Question: I added a web service as reference to a project and gave it name "days". But I don't actually understand how to work with it. Can someone show me the way how to get data from it?
In posh I get data from a web service this way:
'''
$ws= New-WebServiceProxy -uri $xmld.Root.WebService.Address -credential $cred
$xml = $ws.getdays()
$xml
'''

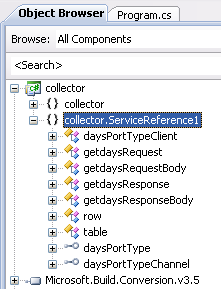
Answer: Have a look at
- <URL>